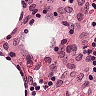
Metastatic tissue present: no